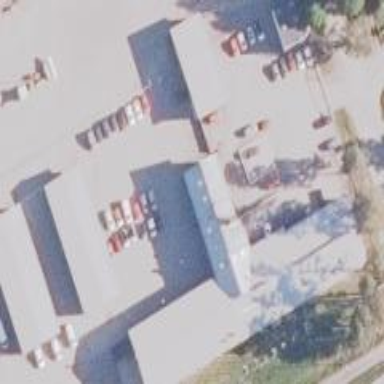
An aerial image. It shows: Industrial building.